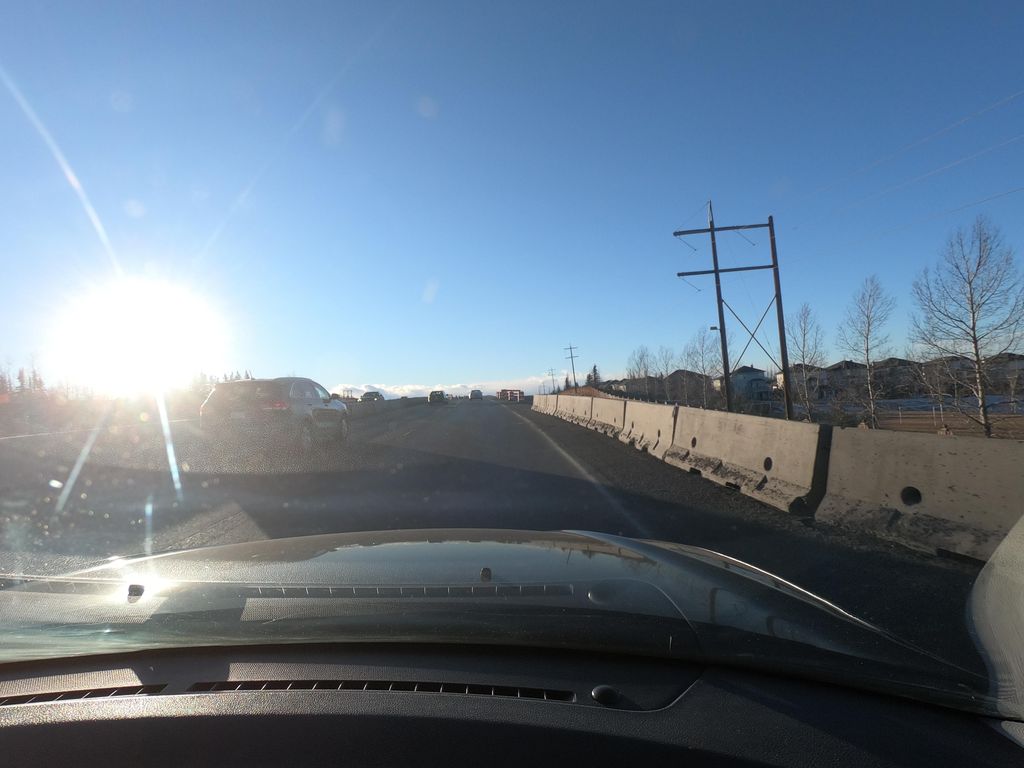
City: calgary